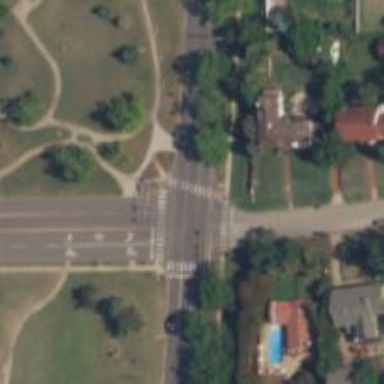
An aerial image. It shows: Pedestrian crossing with zebra markings on the footway.